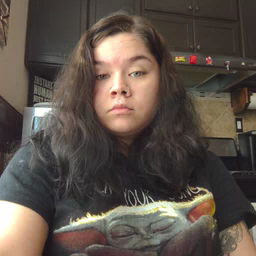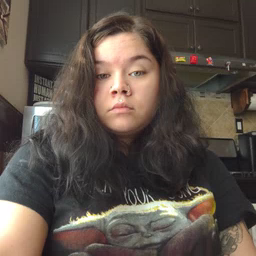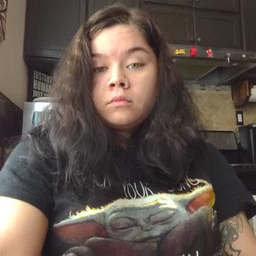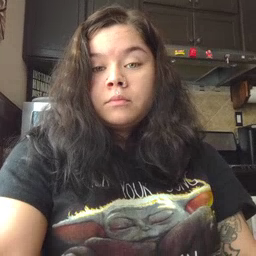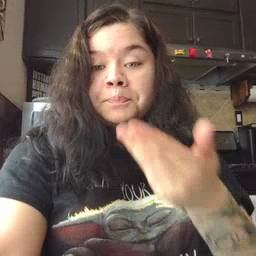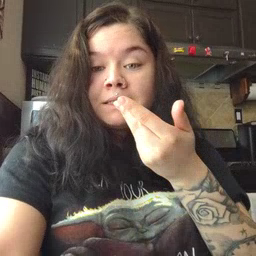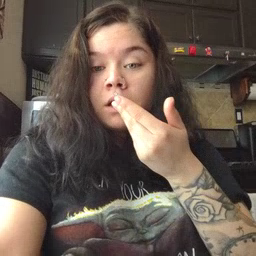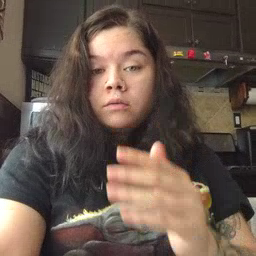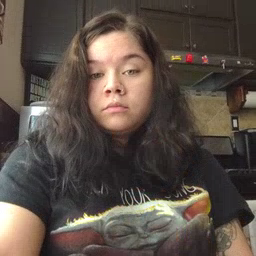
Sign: pizza